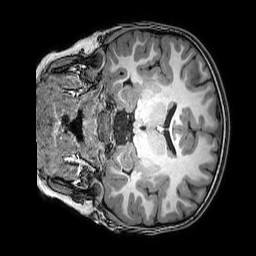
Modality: T1w
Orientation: coronal
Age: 7
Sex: female
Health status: healthy